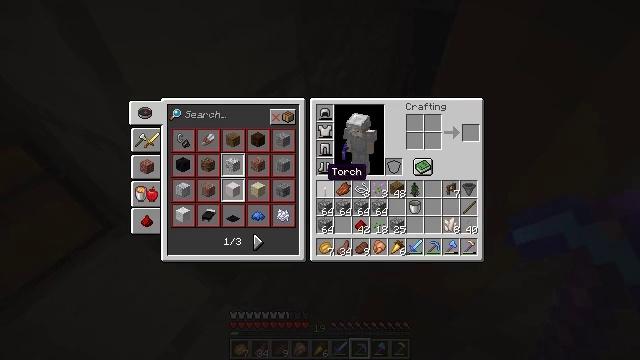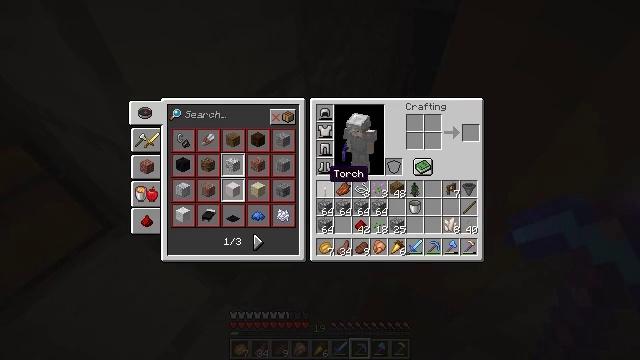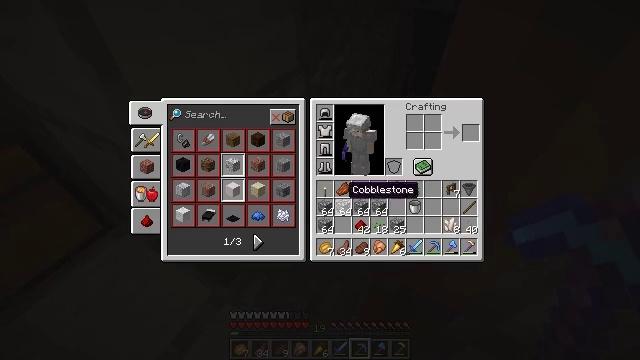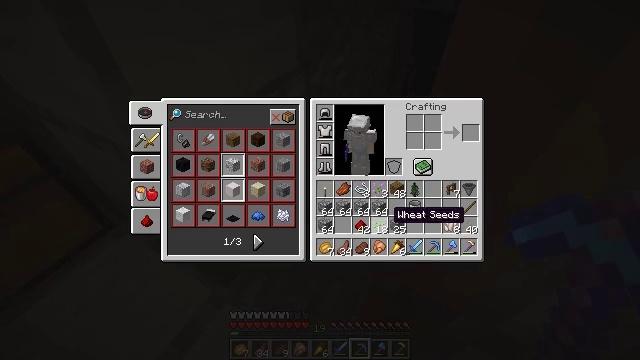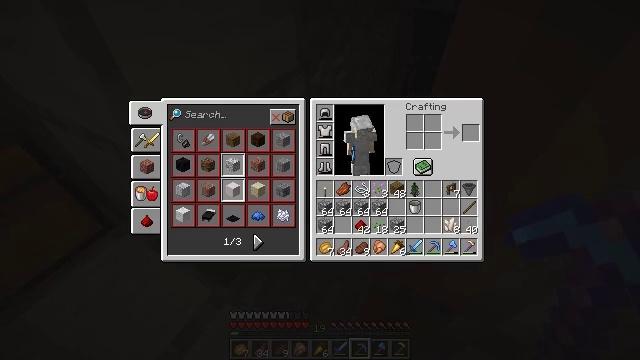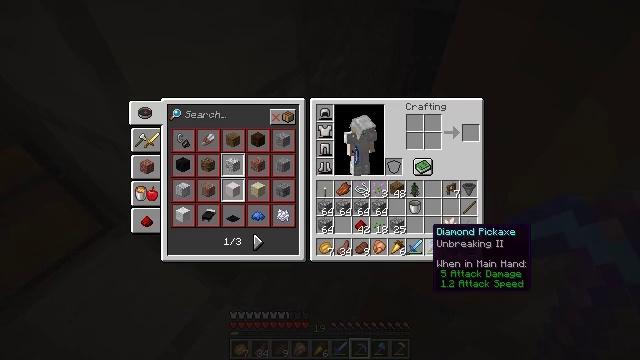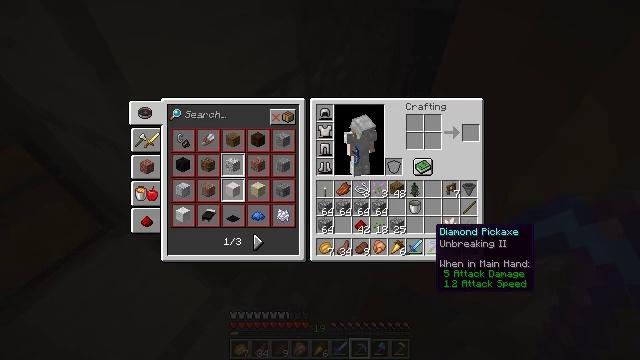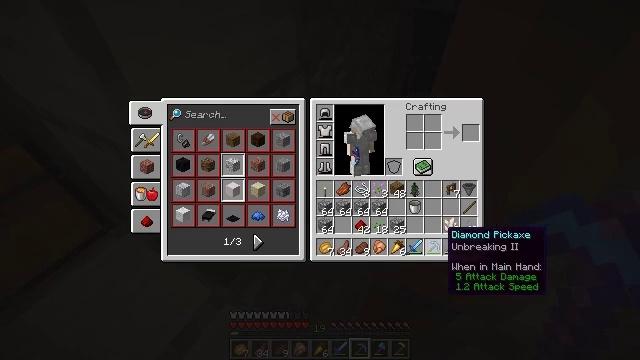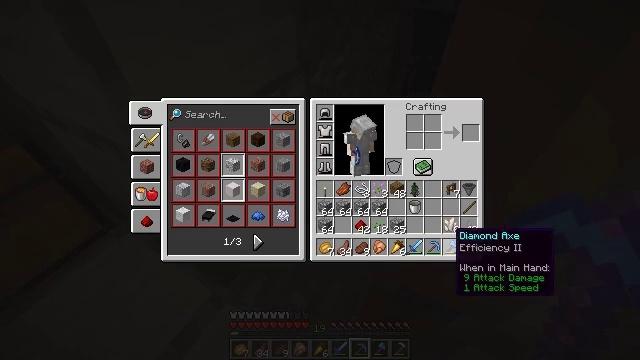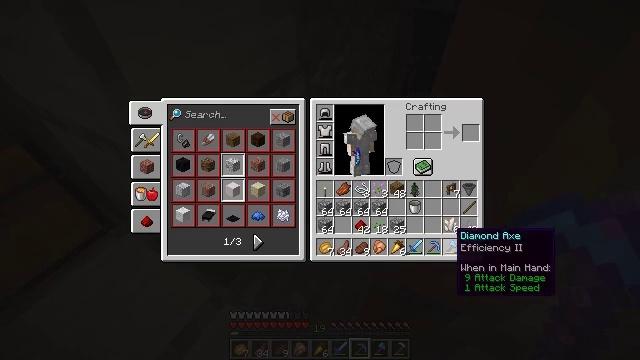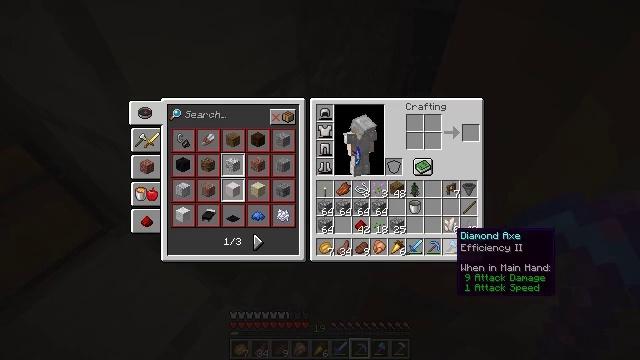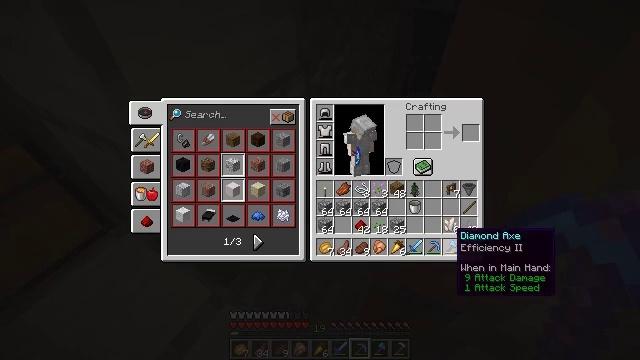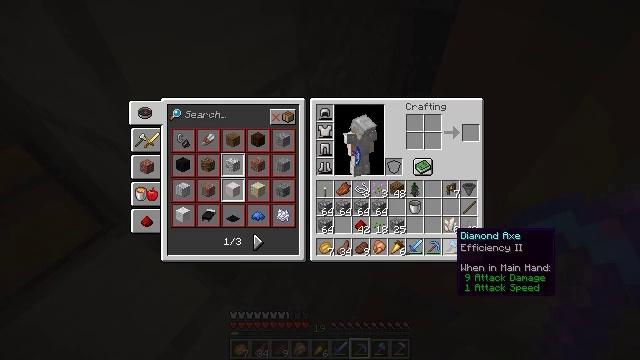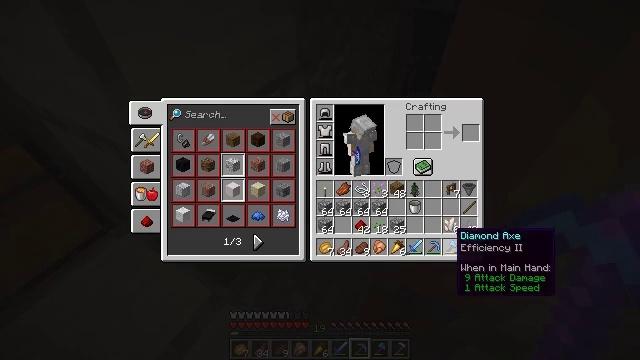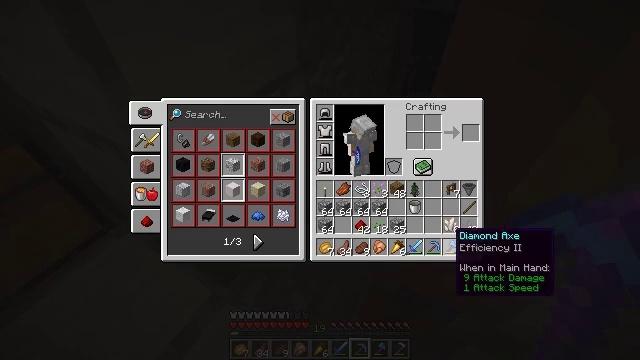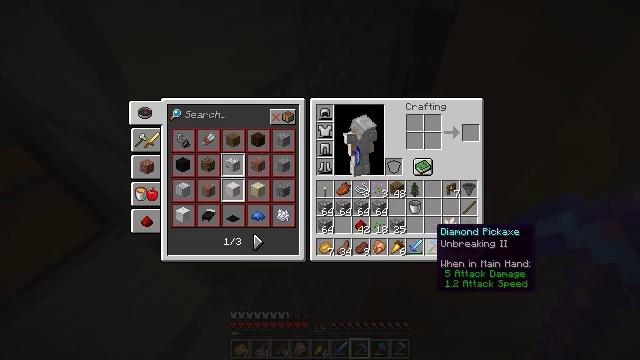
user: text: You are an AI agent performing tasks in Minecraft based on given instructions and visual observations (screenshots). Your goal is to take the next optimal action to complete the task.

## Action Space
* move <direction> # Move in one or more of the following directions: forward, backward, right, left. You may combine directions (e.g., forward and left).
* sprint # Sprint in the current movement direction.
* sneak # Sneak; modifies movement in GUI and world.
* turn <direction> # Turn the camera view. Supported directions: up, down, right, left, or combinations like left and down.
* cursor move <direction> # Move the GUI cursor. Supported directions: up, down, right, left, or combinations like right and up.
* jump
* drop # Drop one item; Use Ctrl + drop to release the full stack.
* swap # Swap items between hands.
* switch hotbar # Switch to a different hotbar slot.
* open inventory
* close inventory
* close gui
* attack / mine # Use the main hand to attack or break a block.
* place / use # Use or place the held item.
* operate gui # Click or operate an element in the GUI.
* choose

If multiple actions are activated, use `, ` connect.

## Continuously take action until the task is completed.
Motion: motion action
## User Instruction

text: Get wheat from the farmland.
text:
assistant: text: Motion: no_op
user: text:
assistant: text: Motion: turn right and down
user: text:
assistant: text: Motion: turn right and down
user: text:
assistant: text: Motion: turn right and down
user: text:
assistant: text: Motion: no_op
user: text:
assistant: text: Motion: no_op
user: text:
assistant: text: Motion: turn right
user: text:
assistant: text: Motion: turn right
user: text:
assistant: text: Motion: no_op
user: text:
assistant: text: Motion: no_op
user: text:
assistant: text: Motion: no_op
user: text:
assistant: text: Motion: no_op
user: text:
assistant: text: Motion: no_op
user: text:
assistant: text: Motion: no_op
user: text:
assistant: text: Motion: turn left
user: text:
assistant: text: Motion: turn left
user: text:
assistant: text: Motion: turn left and up
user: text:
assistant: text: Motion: turn left
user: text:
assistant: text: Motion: turn left
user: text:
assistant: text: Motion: turn left
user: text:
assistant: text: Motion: no_op
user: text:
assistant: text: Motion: no_op
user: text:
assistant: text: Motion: turn right
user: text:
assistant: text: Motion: turn right
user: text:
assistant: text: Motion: turn right
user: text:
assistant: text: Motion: turn right
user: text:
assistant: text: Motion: turn right
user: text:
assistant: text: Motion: turn right
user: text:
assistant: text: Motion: turn right
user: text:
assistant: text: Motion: turn right